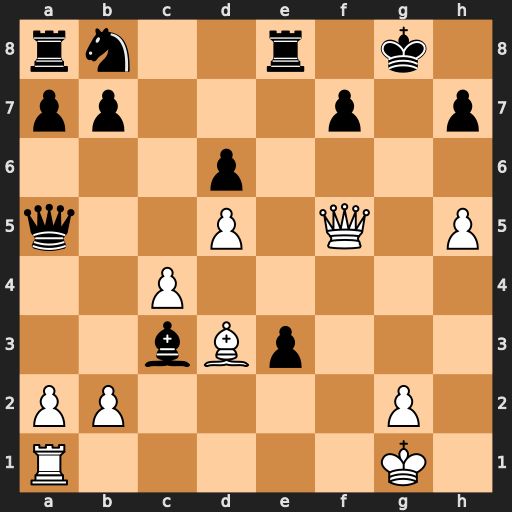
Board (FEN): rn2r1k1/pp3p1p/3p4/q2P1Q1P/2P5/2bBp3/PP4P1/R5K1
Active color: w
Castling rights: -
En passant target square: -
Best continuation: Rf1 Qc7 Qxh7+